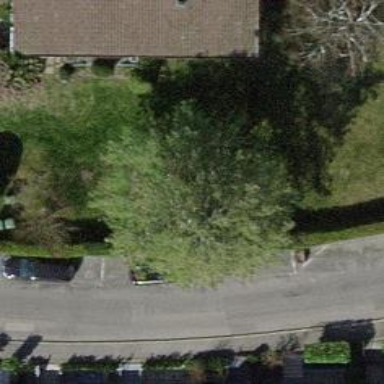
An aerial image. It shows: Needle-leaved tree in its natural environment.